Question: I'm new to SVG so this is probably not very weird but can anyone help me solve a problem with Highcharts and SVG here.
I used a jsfiddle which I found on the web and trying to customize it to my use.
Here it is : <URL>
The issue I'm facing is the rounded corner blocks of line seen in the Result panel.
Can someone help me resolve this ?
Thanks in advance!
See the problem in the screenshot below
See the problem here
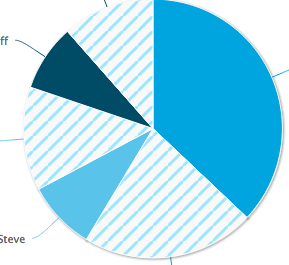
Answer: ADD this to the end of your code
'''
$('svg path ').each(function(index,value) {
var myd = $(this).attr('d') ;
var indexofc = myd.indexOf('C') ;
var indexofL = myd.indexOf('L') - 1 ;
if(indexofc != -1){
var final = myd.slice(indexofc ,indexofL) ;
}
var end = myd.replace(final ,'') ;
$(this).attr('d',end) ;
});
'''
your chart after fixing <URL>
what makes your lines curving is that the add 'C = curveto' to your lines so if i remove the they will be straight as you can see after updating your jsfiddle -> <URL>
and here is how one of your path looks like with 'C'
'''
<path fill="none" d="M 102.29523731301347 84.2399490981872
C 107.29523731301347
84.2399490981872 113.95649598906613 88.67025753561153 123.11572666863853
94.76193163706998 L 132.27495734821093 100.85360573852843"
stroke-width="1"
stroke="#004c67" visibility="visible" zIndex="3" transform="translate(10,40)">
</path>
'''
so i loop through your 'd' element taking out every thing betweebn 'C' and 'L' and ending up having something like the following :
'''
<path fill="none" d="M 102.29523731301347 84.2399490981872
L 132.27495734821093 100.85360573852843"
stroke-width="1"
stroke="#004c67" visibility="visible" zIndex="3" transform="translate(10,40)">
</path>
'''
and this should take of the curves ... please consider seeing the jsFiddle